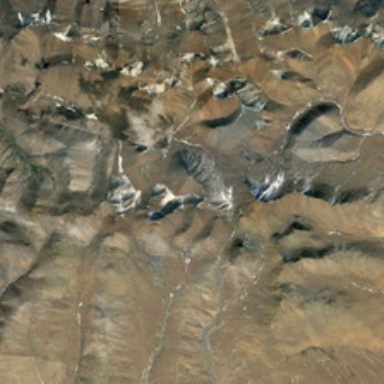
It is a piece of yellow mountains .